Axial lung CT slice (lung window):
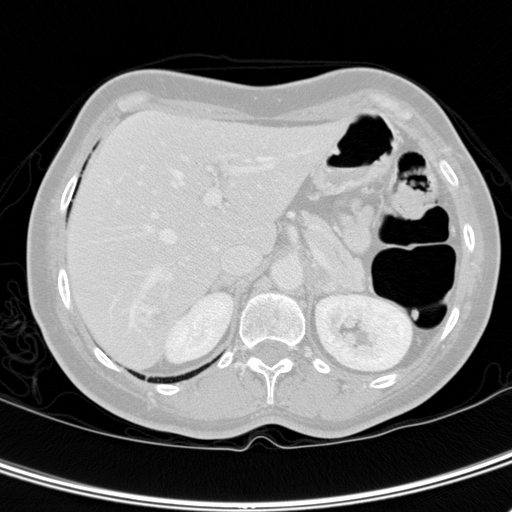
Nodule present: no